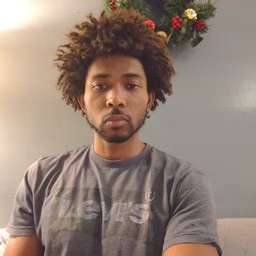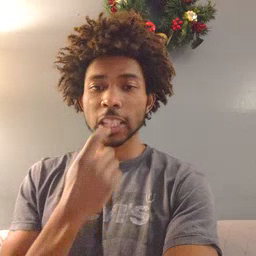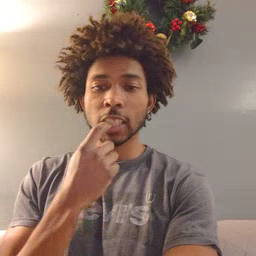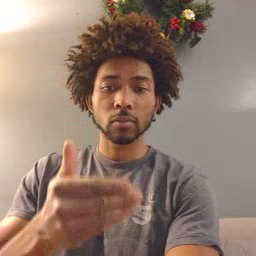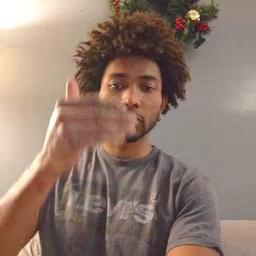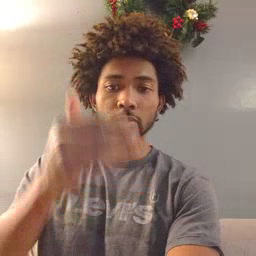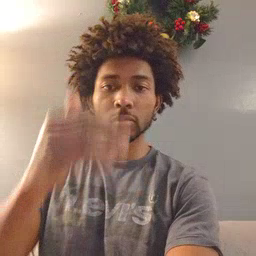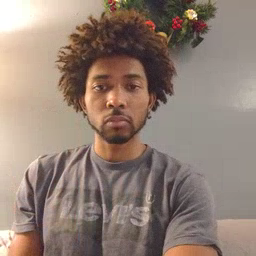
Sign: glasswindow